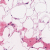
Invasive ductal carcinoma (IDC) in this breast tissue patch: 0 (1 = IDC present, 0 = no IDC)